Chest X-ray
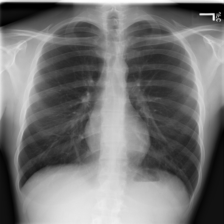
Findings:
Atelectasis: negative
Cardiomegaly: negative
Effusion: negative
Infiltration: negative
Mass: negative
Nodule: negative
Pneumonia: negative
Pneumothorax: negative
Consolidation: negative
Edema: negative
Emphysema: negative
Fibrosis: negative
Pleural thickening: negative
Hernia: negative